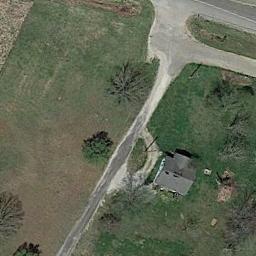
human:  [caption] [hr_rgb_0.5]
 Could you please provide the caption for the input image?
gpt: There are several houses of different sizes in a sparse residential area surrounded by grass and a road .

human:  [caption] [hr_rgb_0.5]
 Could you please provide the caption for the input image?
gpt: A path leads to this house with black roof .

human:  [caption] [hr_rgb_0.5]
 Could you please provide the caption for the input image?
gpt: The sparse residential is on the grass next to the bare land and a road .

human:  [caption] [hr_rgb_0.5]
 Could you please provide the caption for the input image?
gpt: There are several roads beside the sparse residential .

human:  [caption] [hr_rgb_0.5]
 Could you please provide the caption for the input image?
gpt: A sparse residential area with a black building on the green meadow .